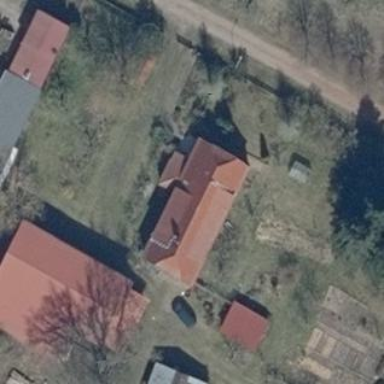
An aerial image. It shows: Simple house.